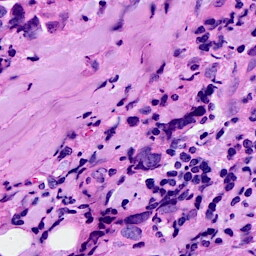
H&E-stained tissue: Breast